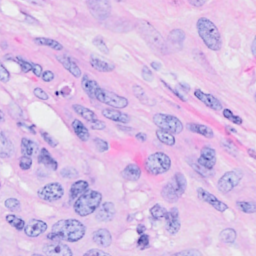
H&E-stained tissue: Breast